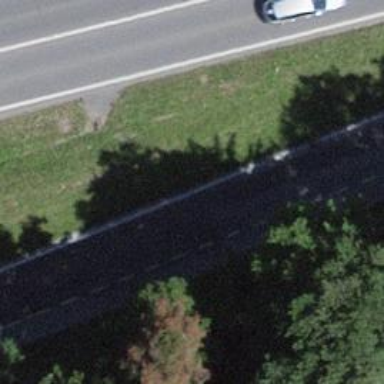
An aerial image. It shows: Primary link highway with asphalt surface.